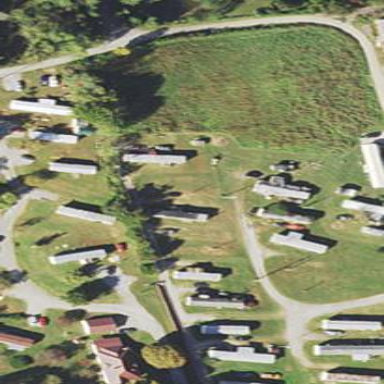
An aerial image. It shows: Residential area known as trailer park.